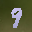
Label: 9